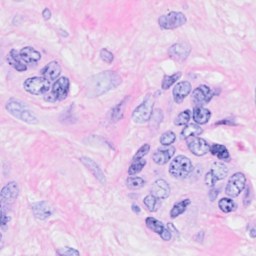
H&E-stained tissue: Breast